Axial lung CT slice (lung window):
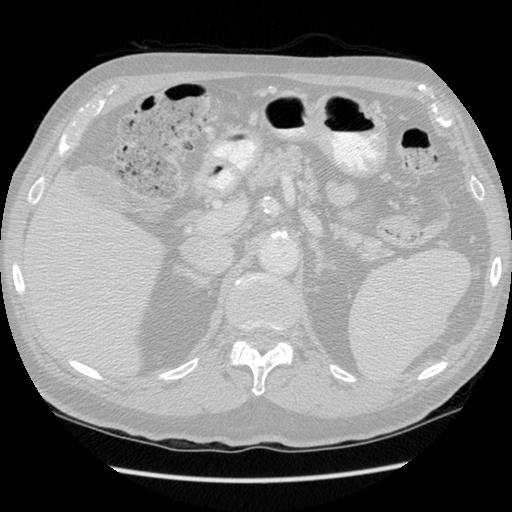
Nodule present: no